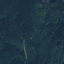
Label: Forest